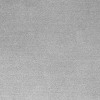
Atmospheric dust classification: dusty